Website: walmart
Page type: account-selection
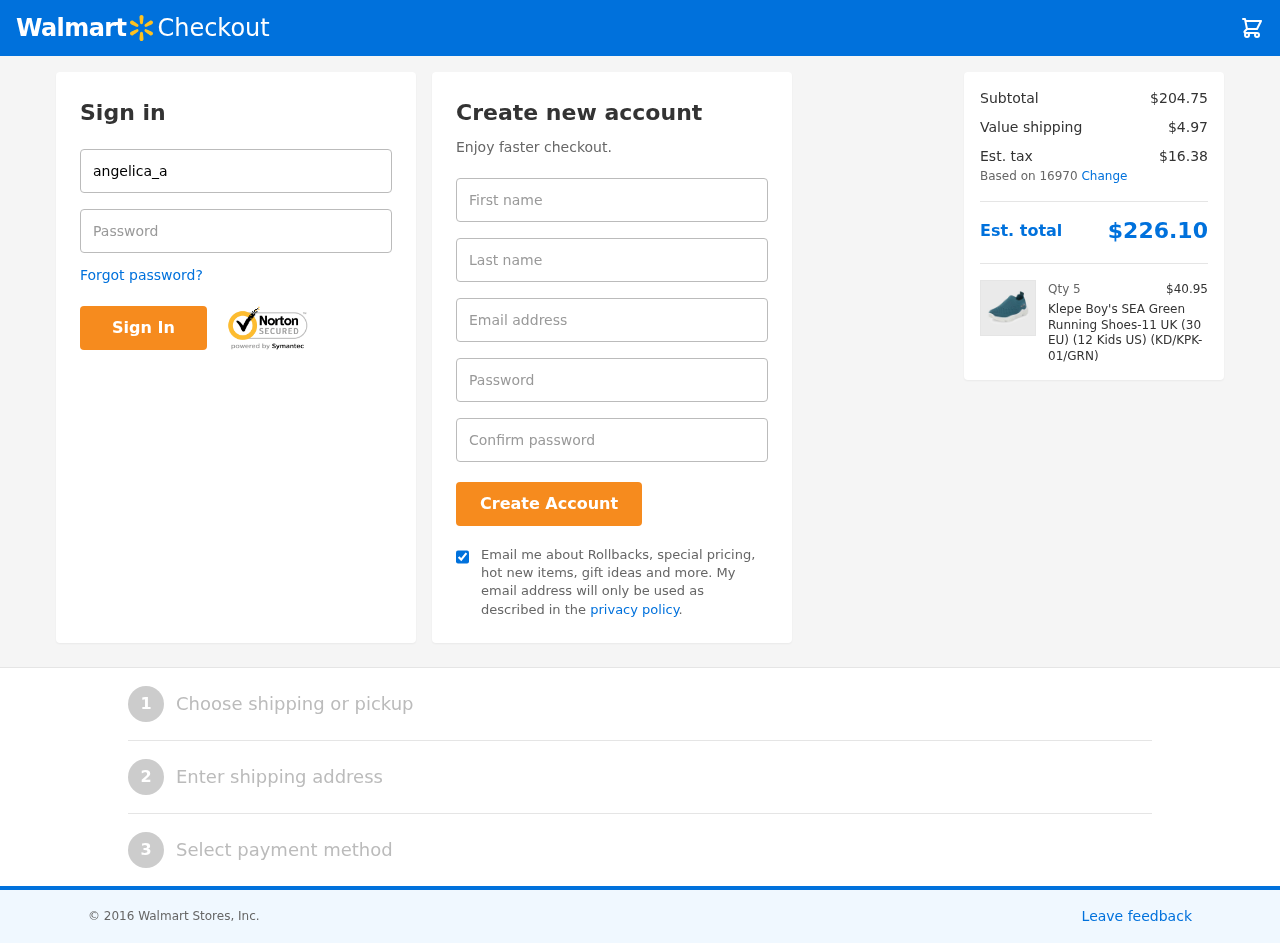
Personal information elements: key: PII_EMAIL
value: angelica.adams@hotmail.com
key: PII_FIRSTNAME
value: Angelica
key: PII_LASTNAME
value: Adams
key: PII_LOGIN_USERNAME
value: angelica_adams
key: PII_POSTCODE
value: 16970
Product elements: key: PRODUCT1_NAME
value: Klepe Boy's SEA Green Running Shoes-11 UK (30 EU) (12 Kids US) (KD/KPK-01/GRN)
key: PRODUCT1_PRICE
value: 40.95
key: PRODUCT1_QUANTITY
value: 5
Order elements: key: ORDER_SUBTOTAL
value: $204.75
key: ORDER_SHIPPING_COST
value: $4.97
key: ORDER_TAX
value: $16.38
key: ORDER_TOTAL
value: $226.10